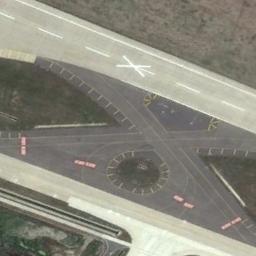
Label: runway